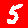
Digit: 5